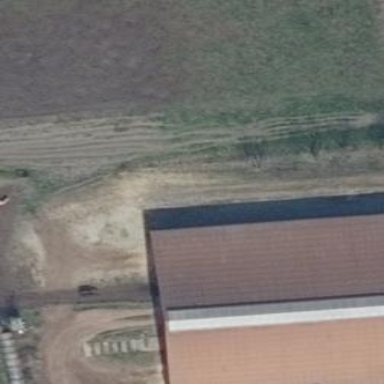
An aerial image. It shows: Farm auxiliary building.